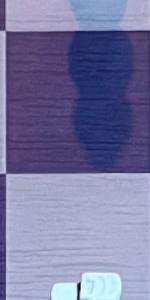
Label: Empty